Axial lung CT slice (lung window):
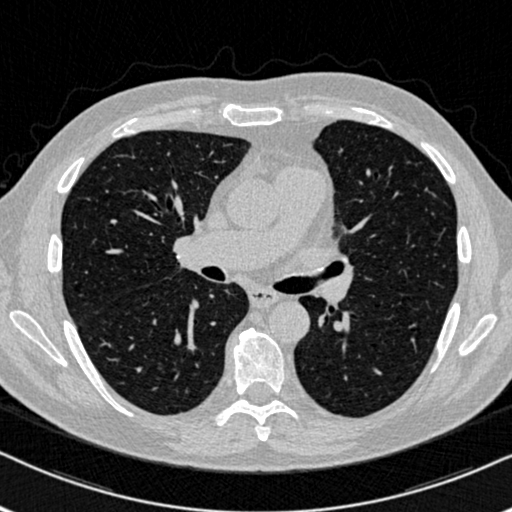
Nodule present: no